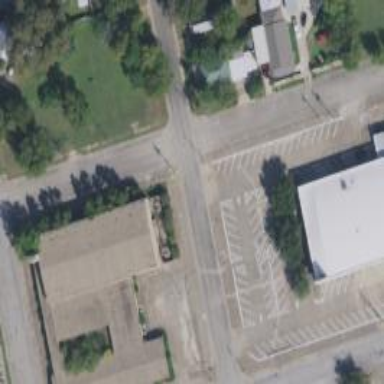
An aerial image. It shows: Parking space is available.